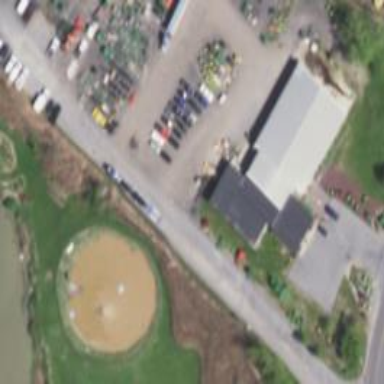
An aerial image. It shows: Retail building serving as farm equipment shop.